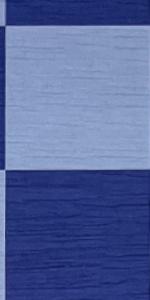
Label: Empty